Question: Here is the sample data I have:

in the above table, we can see a1,a2,a3 and a4 all having src1. I need only a3 and a4 as the result, as they are the only rows with only src1 embedded to it. a1 and a2 have other src2,... etc.
I need a hive query to get the result.
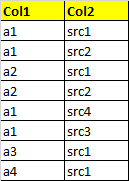
Answer: You can aggregate by 'col1', and use a 'having' clause to filter on 'col1's whose only value for 'col2' is ''src1''.
'''
select col1
from mytable
group by col1
having min(col2) = max(col2) and min(col2) = 'src1'
'''